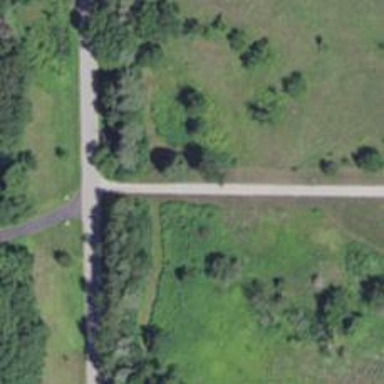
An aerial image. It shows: Driveway leading to service road.